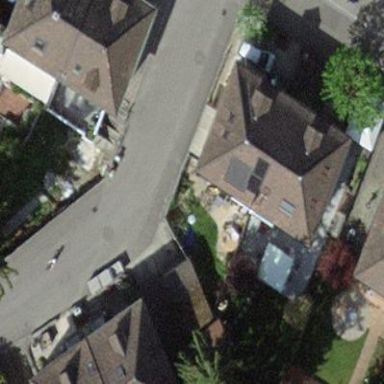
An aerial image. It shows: Semi-detached house.